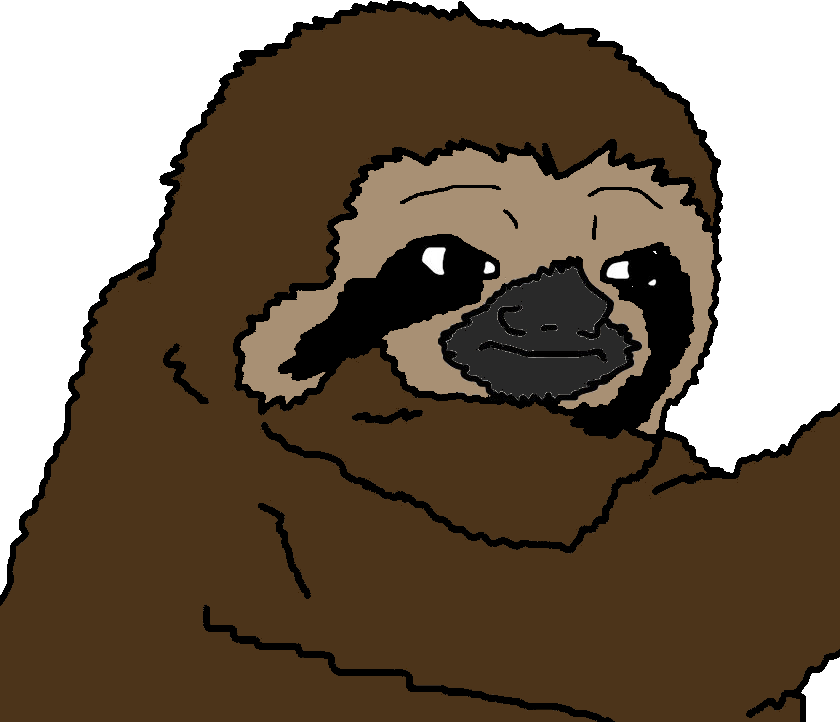
Label: 5_Animal